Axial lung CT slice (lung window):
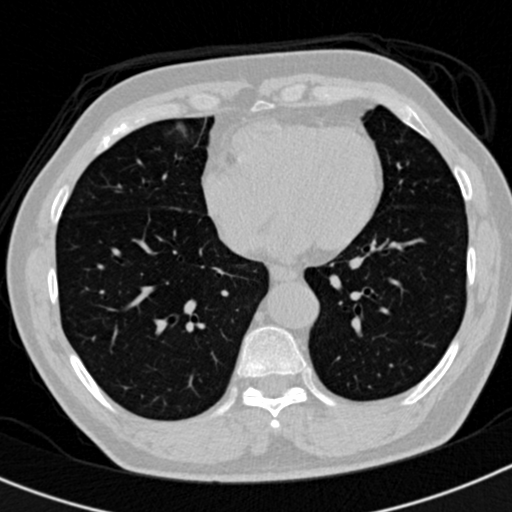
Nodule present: no